Field crop: tomato
Growth stage: 2
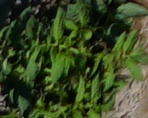
Species: tomato